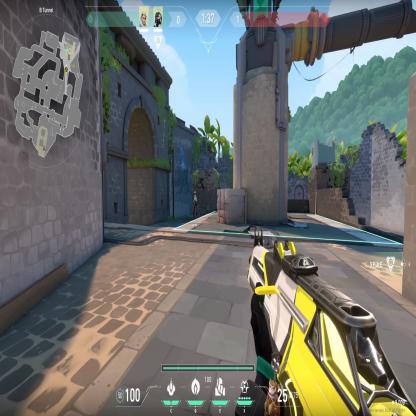
Label: teammate